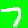
Digit: 7